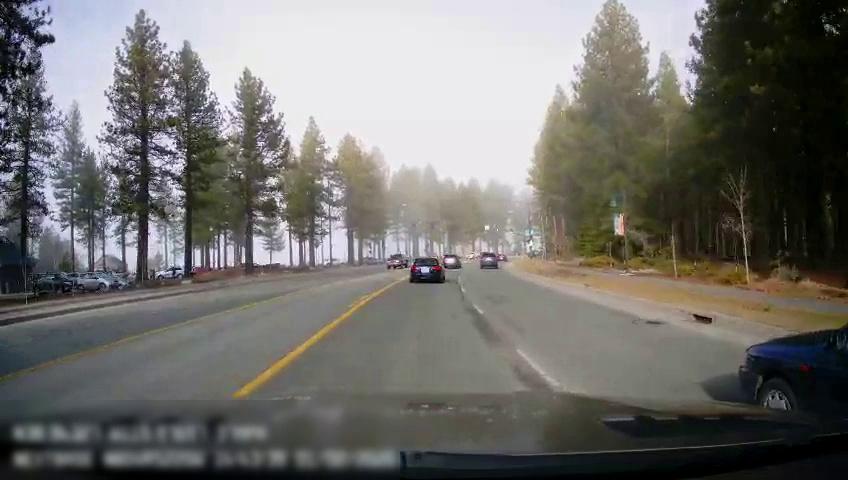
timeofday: Day
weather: Sunny
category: Drivable Space
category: Vehicles | Car
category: Vehicles | Car
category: Vehicles | Truck
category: Vehicles | SUV
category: Vehicles | Car
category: Vehicles | Car
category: Vehicles | SUV
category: Vehicles | Car
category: Lanes | Opposite Lane
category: Lanes | Current Lane
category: Lanes | Current Lane